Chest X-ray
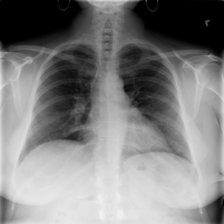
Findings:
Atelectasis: negative
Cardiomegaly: negative
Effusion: negative
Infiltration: negative
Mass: negative
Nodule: negative
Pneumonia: negative
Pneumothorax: negative
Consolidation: negative
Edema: negative
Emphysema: negative
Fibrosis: negative
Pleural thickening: negative
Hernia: negative